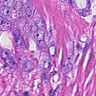
Metastatic tissue present: yes